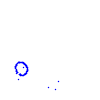
Particle: kaon